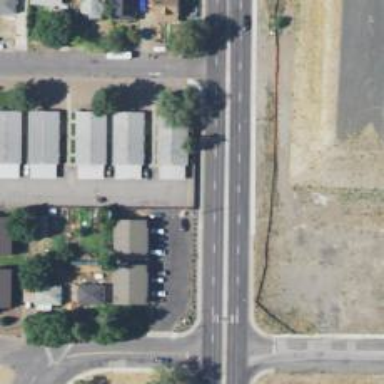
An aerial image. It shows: Alley designated for service vehicles.